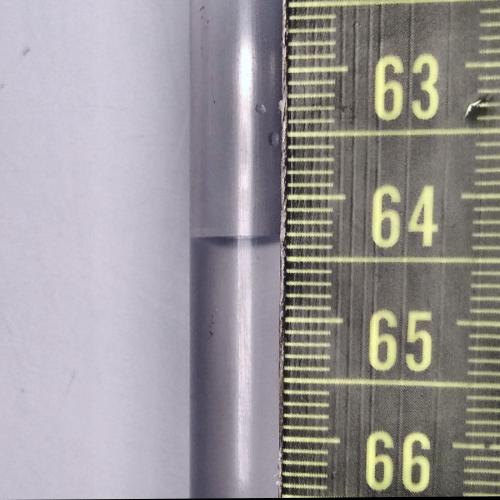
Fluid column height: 64.4 cm